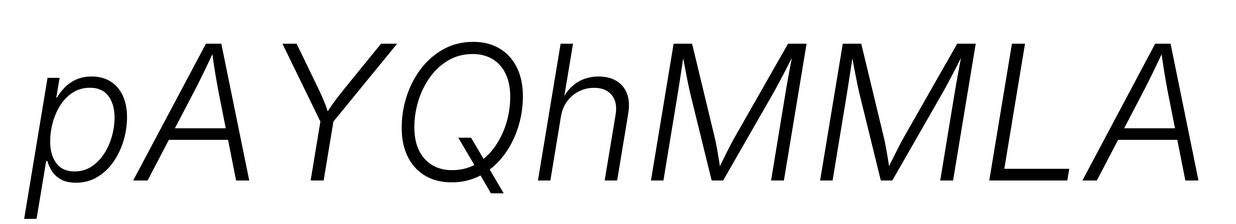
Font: Inter-Italic_Light_Italic